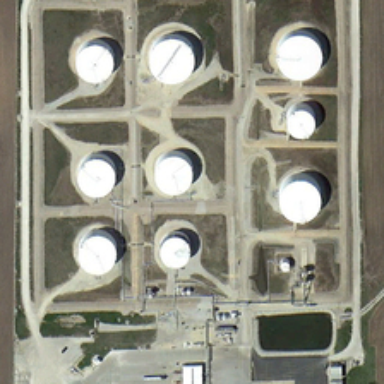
Many tanks are near a small pond .